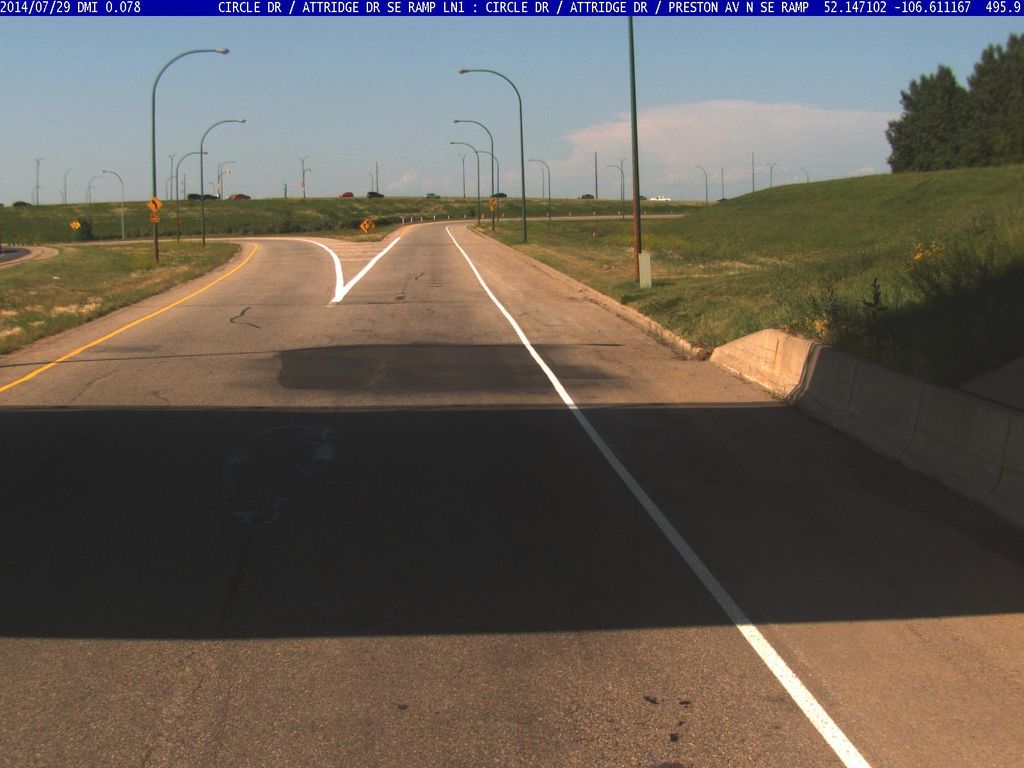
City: saskatoon